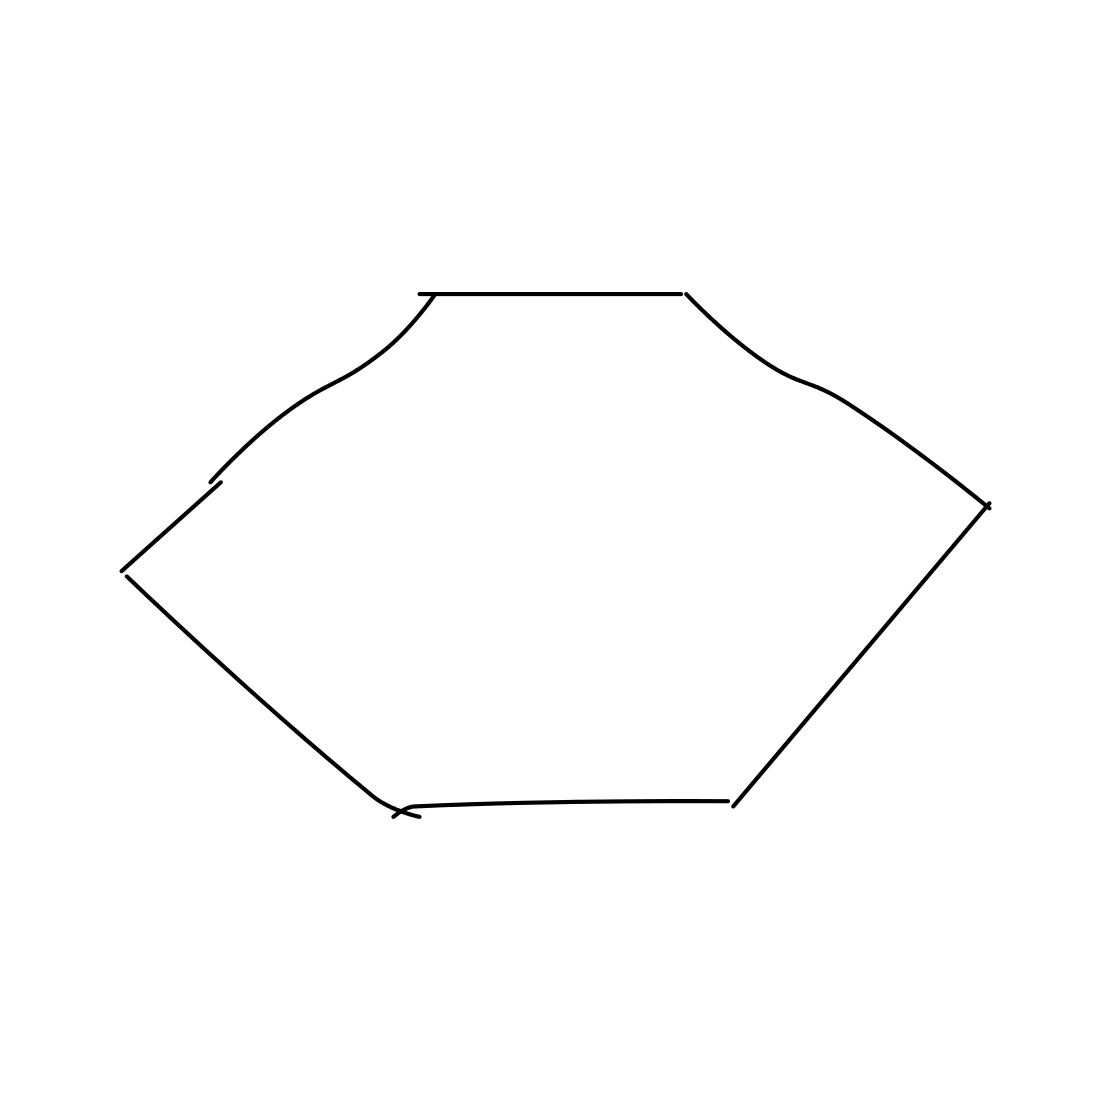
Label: diamond